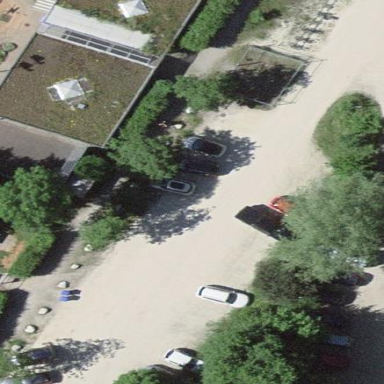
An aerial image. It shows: Parking area with fine gravel surface.